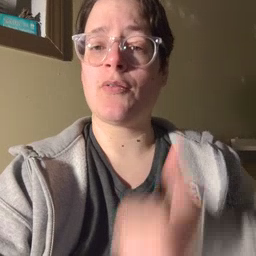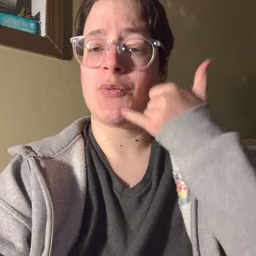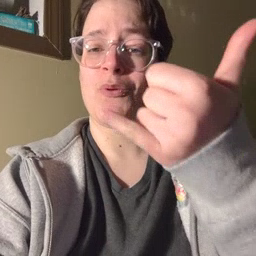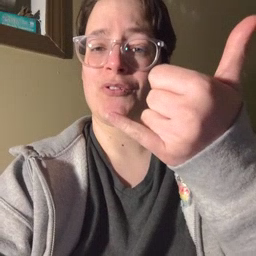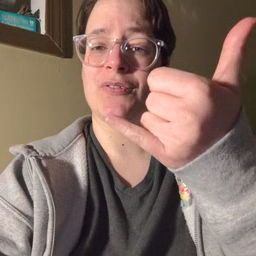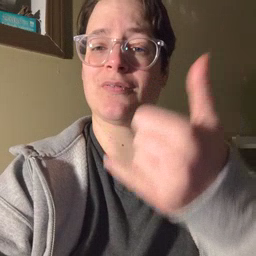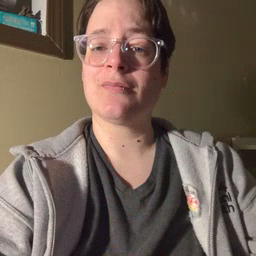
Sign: callonphone